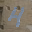
Label: 4